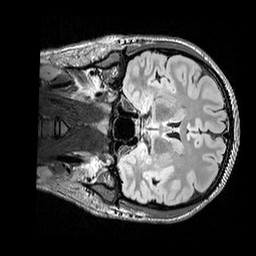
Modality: FLAIR
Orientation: coronal
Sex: male
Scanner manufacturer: siemens
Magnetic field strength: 3 T
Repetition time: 5 s
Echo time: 0.395 s